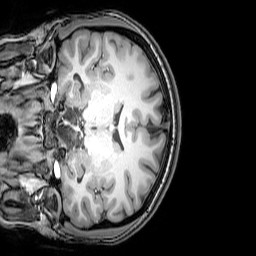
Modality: T1w
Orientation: coronal
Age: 21
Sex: female
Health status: healthy
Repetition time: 0.081 s
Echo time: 0.037 s